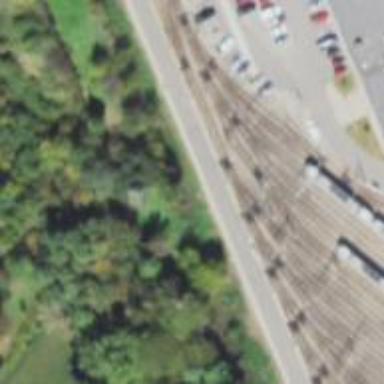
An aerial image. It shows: Light rail yard with electrified contact lines.